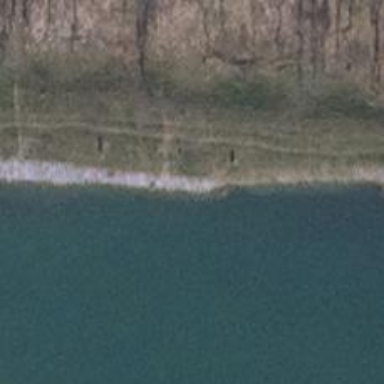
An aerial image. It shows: Man-made pier.